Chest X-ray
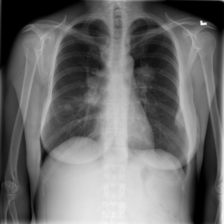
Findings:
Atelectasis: negative
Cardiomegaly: negative
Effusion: negative
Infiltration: negative
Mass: positive
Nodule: positive
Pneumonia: negative
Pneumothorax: negative
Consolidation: negative
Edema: negative
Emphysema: negative
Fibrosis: negative
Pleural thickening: negative
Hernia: negative